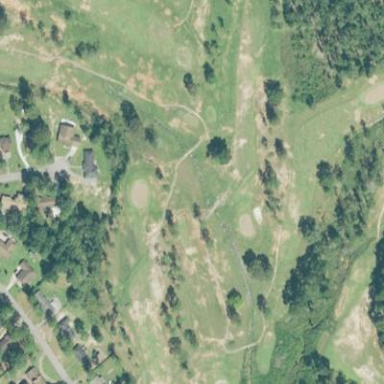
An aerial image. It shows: Golf course surrounded by greenery.